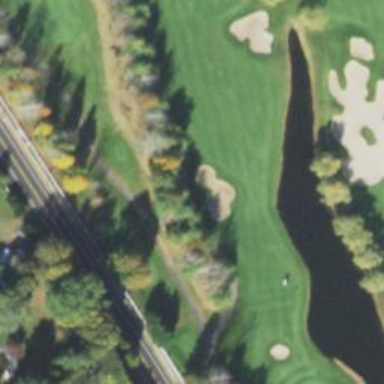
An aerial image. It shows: Path used for both walking and golf.